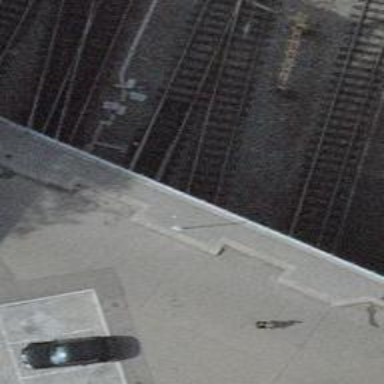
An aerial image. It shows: Rail siding with electrified contact lines for trains.